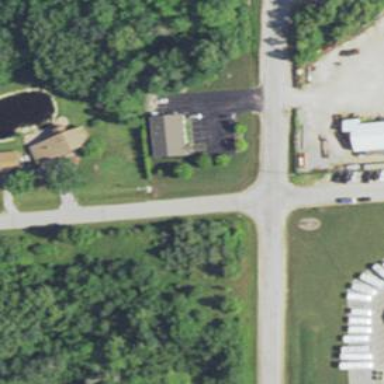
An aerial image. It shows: Veterinary facility.